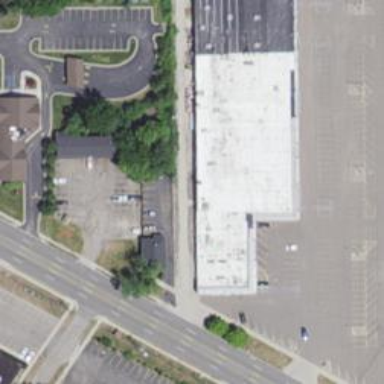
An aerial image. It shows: Supermarket.